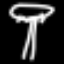
Label: mushroom